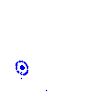
Particle: pion